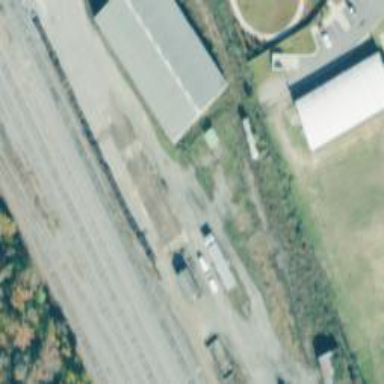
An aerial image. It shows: Abandoned railway yard is depicted.